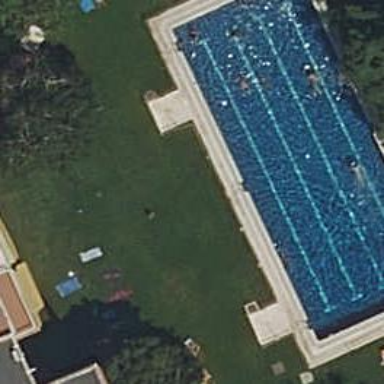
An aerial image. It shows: Swimming pool located in leisure land.